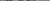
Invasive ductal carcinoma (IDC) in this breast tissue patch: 0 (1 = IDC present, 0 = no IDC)